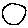
Label: circle